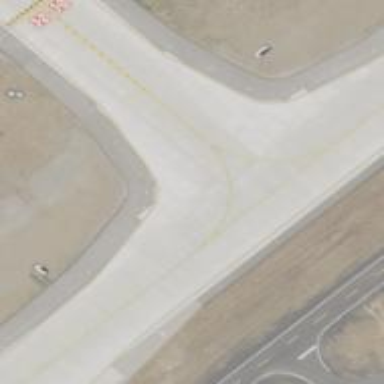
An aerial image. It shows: Image of taxiway at airport.